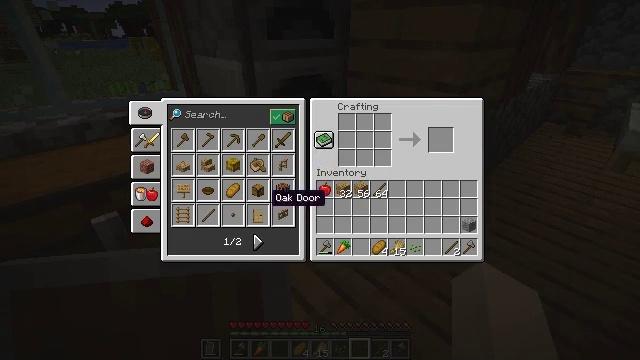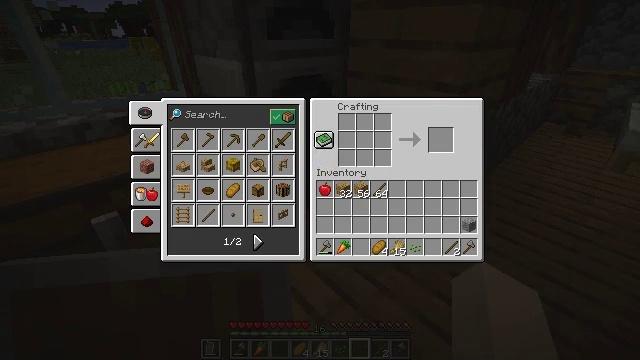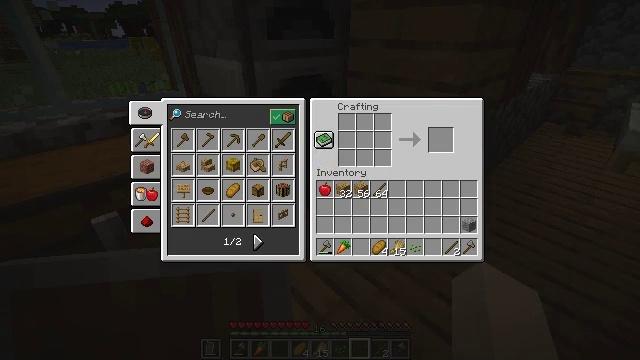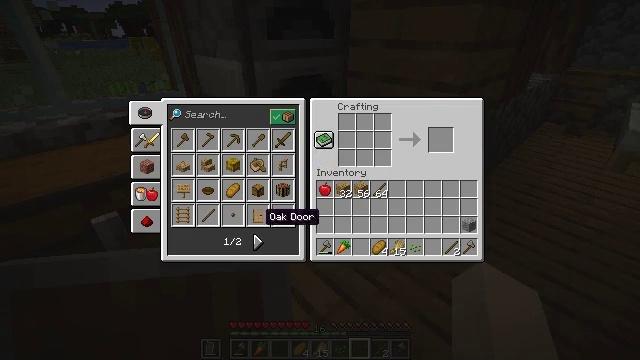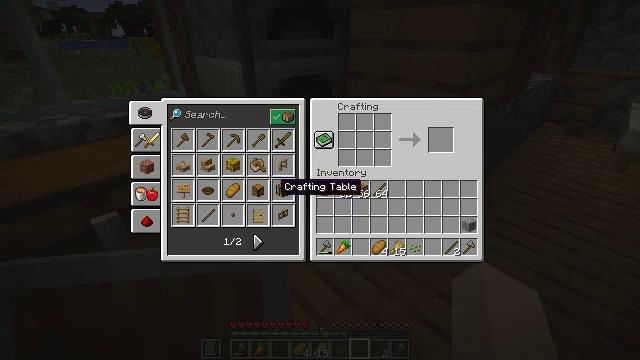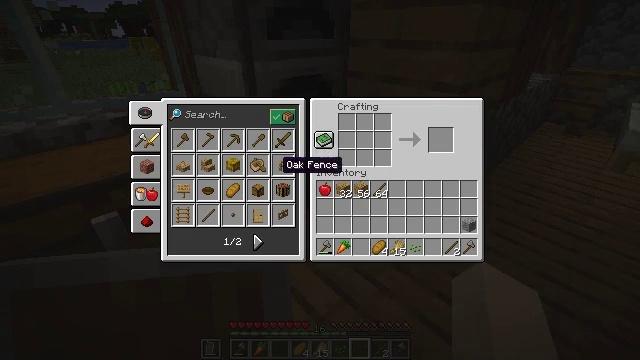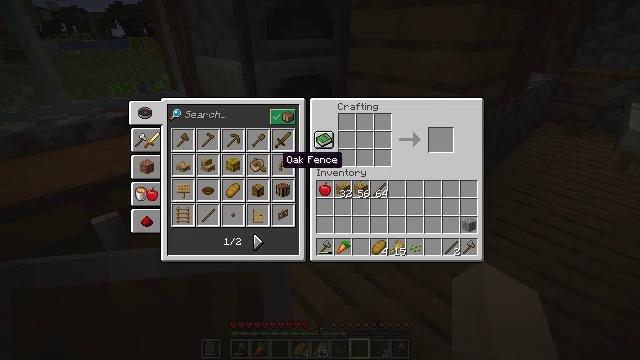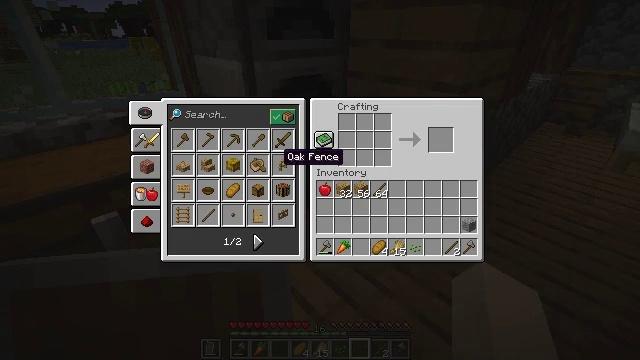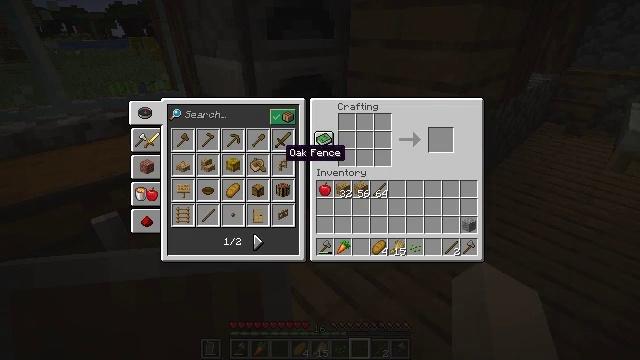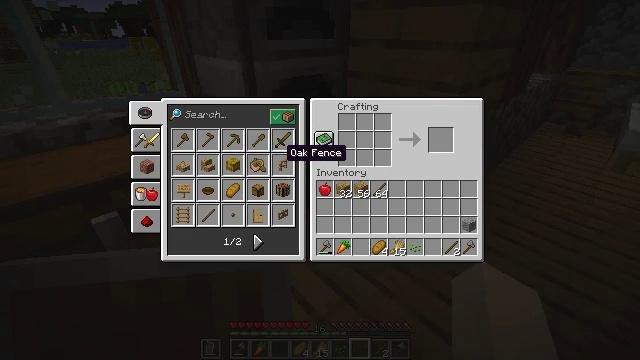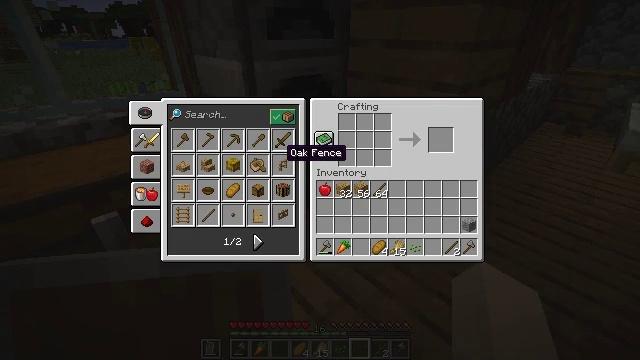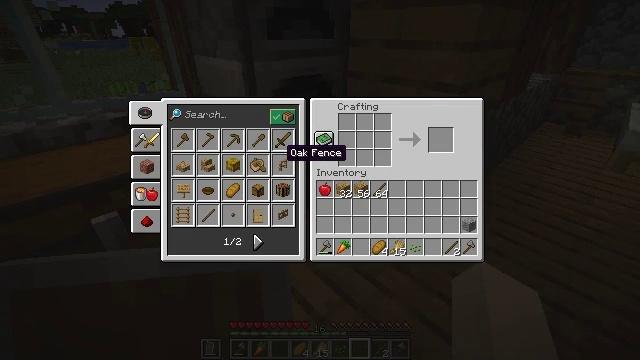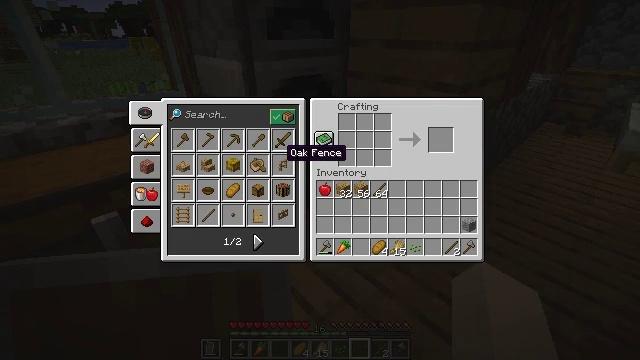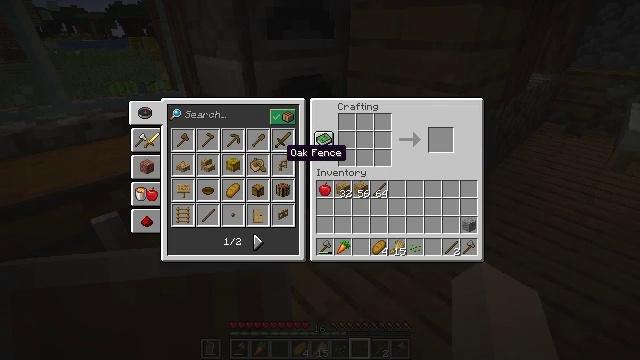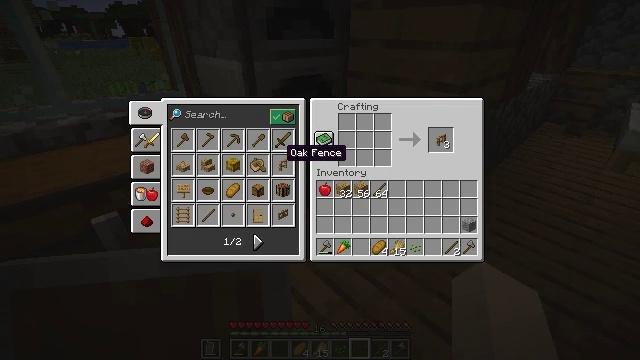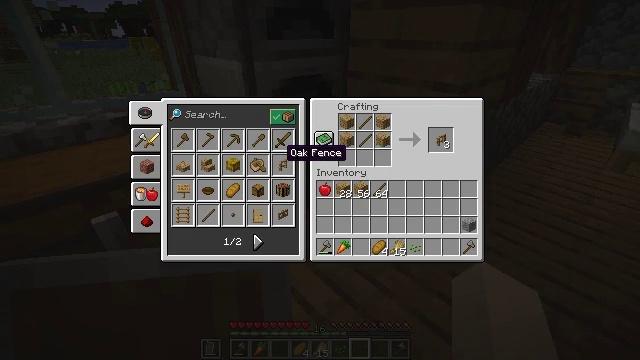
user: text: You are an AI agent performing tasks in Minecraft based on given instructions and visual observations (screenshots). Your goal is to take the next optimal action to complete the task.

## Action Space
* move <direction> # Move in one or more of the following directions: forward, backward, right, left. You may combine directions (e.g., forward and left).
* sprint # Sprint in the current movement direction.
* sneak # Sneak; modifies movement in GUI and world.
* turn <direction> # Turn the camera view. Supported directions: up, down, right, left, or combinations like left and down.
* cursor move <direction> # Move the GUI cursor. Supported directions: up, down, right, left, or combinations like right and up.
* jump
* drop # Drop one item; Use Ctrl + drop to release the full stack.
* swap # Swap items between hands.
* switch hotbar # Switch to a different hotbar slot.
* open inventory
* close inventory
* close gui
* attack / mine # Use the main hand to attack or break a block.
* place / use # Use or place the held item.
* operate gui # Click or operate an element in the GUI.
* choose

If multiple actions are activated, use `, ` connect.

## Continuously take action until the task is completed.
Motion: motion action
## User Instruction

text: Make an oak fence from oak planks and sticks.
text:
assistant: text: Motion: cursor move left and down
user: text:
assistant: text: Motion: no_op
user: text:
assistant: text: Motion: cursor move right and up
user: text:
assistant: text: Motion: cursor move right and up
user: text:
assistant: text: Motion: cursor move up
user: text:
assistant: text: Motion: no_op
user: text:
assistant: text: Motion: no_op
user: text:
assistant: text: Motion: no_op
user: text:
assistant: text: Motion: operate gui
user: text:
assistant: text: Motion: operate gui
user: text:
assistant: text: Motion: operate gui
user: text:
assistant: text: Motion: operate gui
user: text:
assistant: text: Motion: operate gui
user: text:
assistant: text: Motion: operate gui
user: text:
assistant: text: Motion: operate gui
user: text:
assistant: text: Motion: operate gui
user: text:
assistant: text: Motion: operate gui
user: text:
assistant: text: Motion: operate gui
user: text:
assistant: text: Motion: operate gui
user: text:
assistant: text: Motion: operate gui
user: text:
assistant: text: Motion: no_op
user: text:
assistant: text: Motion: operate gui
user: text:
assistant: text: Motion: operate gui
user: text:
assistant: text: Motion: operate gui
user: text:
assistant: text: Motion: no_op
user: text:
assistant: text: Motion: operate gui
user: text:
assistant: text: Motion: operate gui
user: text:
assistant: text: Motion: operate gui
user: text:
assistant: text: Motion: no_op
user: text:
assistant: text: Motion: no_op